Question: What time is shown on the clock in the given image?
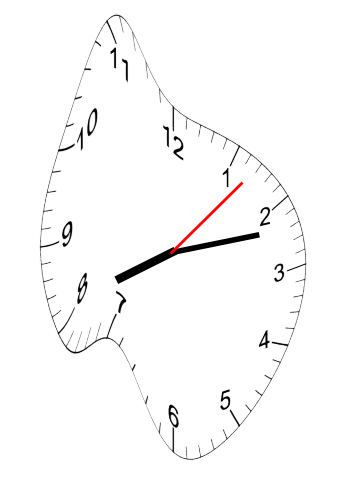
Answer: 08:12:07